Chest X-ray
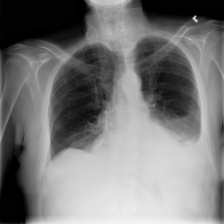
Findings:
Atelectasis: negative
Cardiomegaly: negative
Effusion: positive
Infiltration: positive
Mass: negative
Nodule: negative
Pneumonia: negative
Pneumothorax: negative
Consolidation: negative
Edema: negative
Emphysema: negative
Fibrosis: negative
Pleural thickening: negative
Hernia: negative